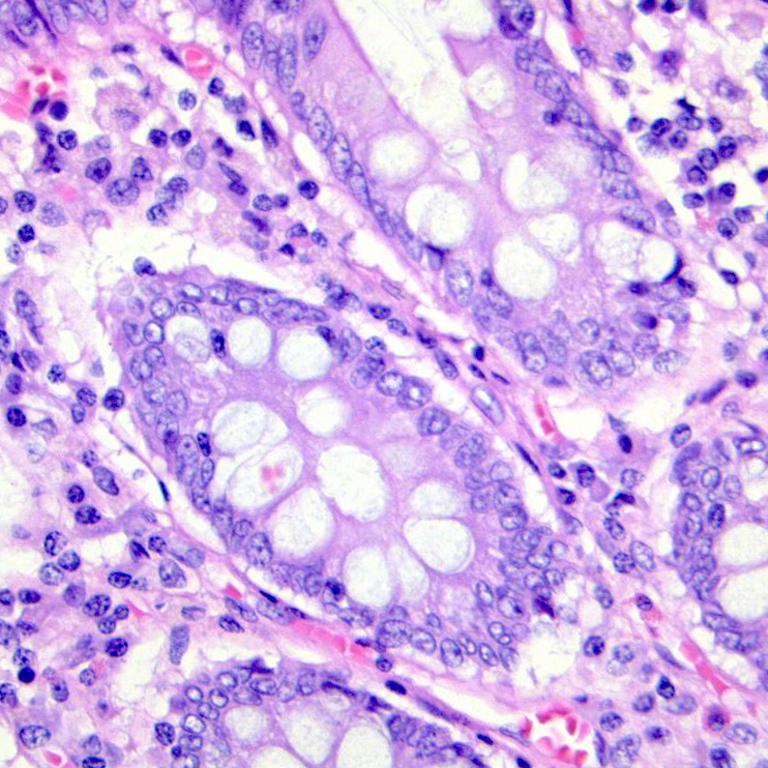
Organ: colon
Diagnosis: benign